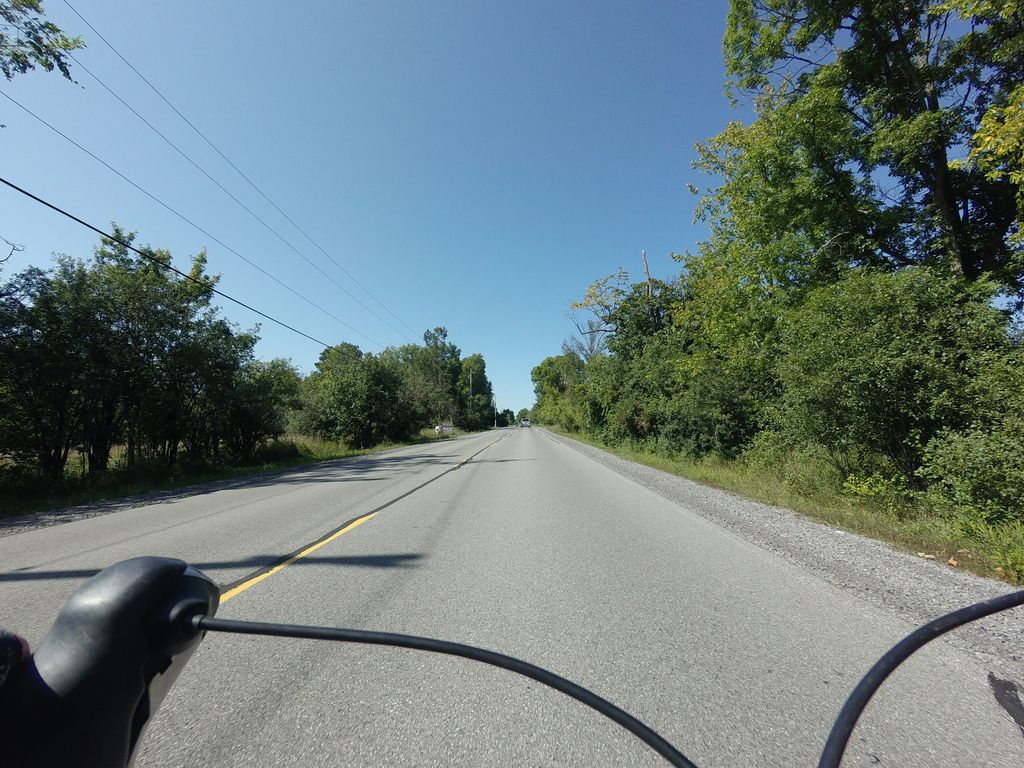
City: ottawa-gatineau